Interaction volume radius: 10 \u00c5
Interaction volume height: 30 \u00c5
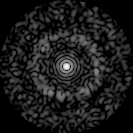
Disorder parameter: 0.8362